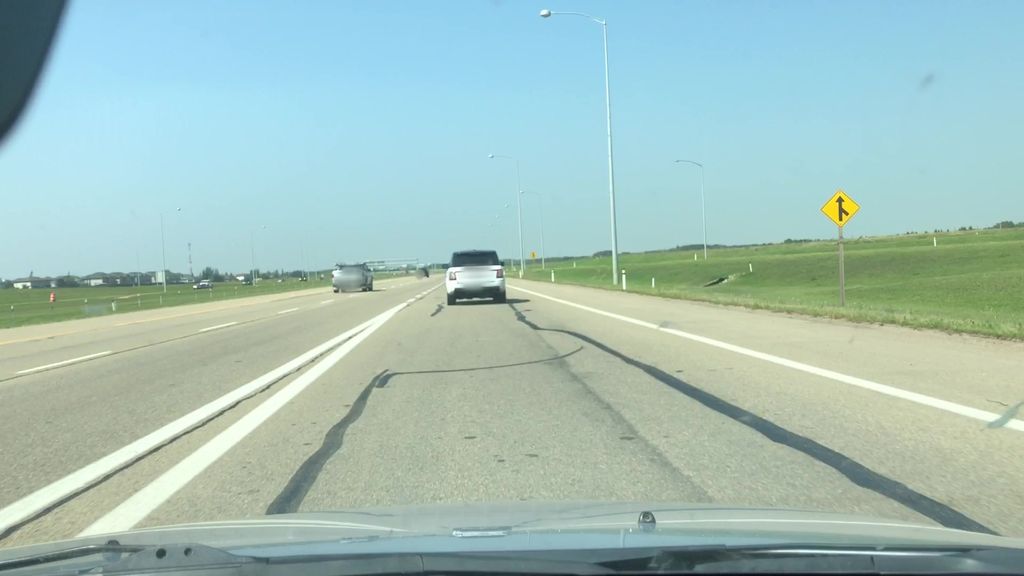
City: edmonton